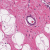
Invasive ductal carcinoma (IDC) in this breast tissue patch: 0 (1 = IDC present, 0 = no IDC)